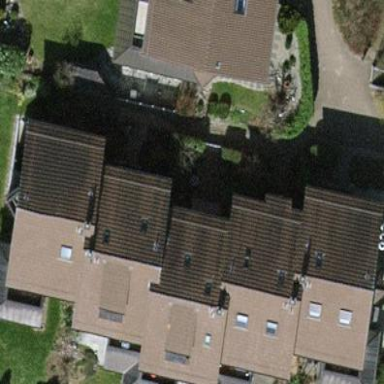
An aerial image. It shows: Terrace building with gabled roof.